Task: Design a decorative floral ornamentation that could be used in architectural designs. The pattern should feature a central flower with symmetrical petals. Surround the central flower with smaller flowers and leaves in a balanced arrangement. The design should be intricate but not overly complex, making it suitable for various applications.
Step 1392:
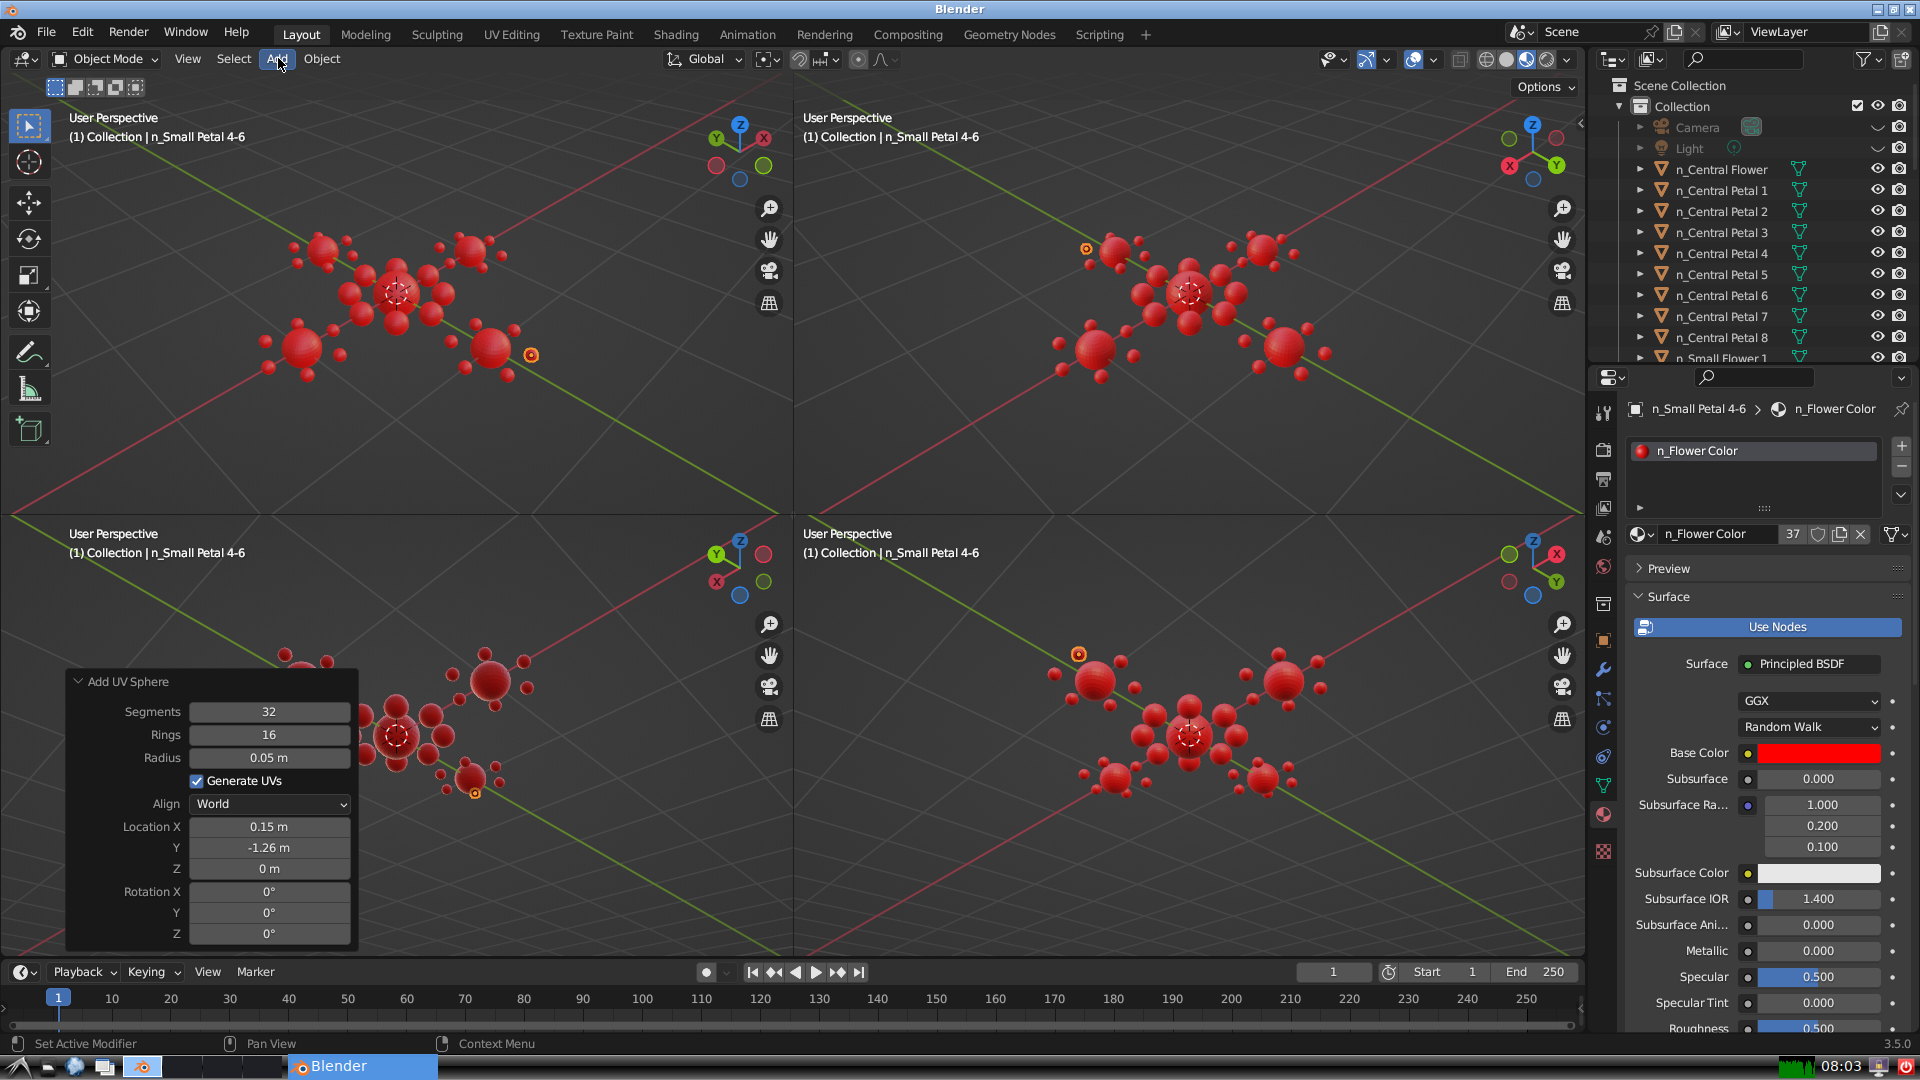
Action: click: no